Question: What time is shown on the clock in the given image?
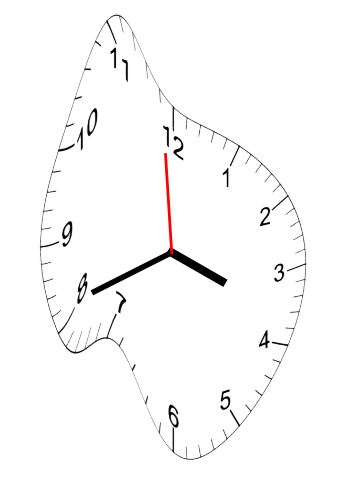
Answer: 03:40:59